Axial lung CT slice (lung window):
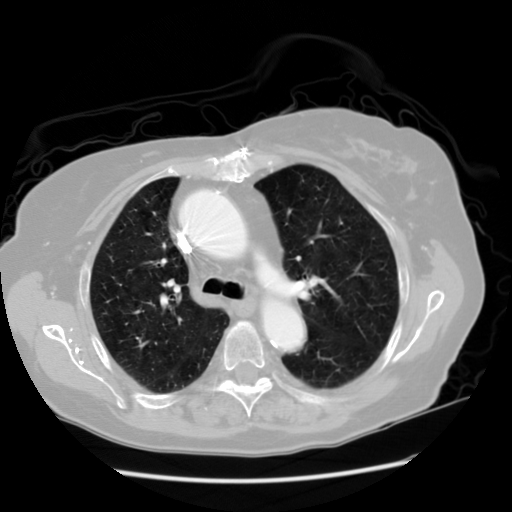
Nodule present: no